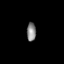
Tissue: prostate
Cell type: T cells
Senescence score: 0.726
Nuclear area (px): 167
Mean DAPI intensity: 136.09